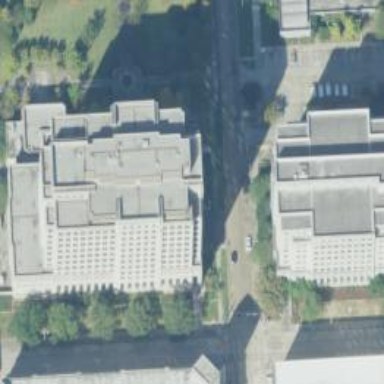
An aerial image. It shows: Government office.